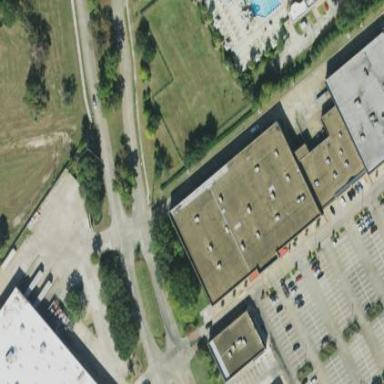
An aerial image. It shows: Building.